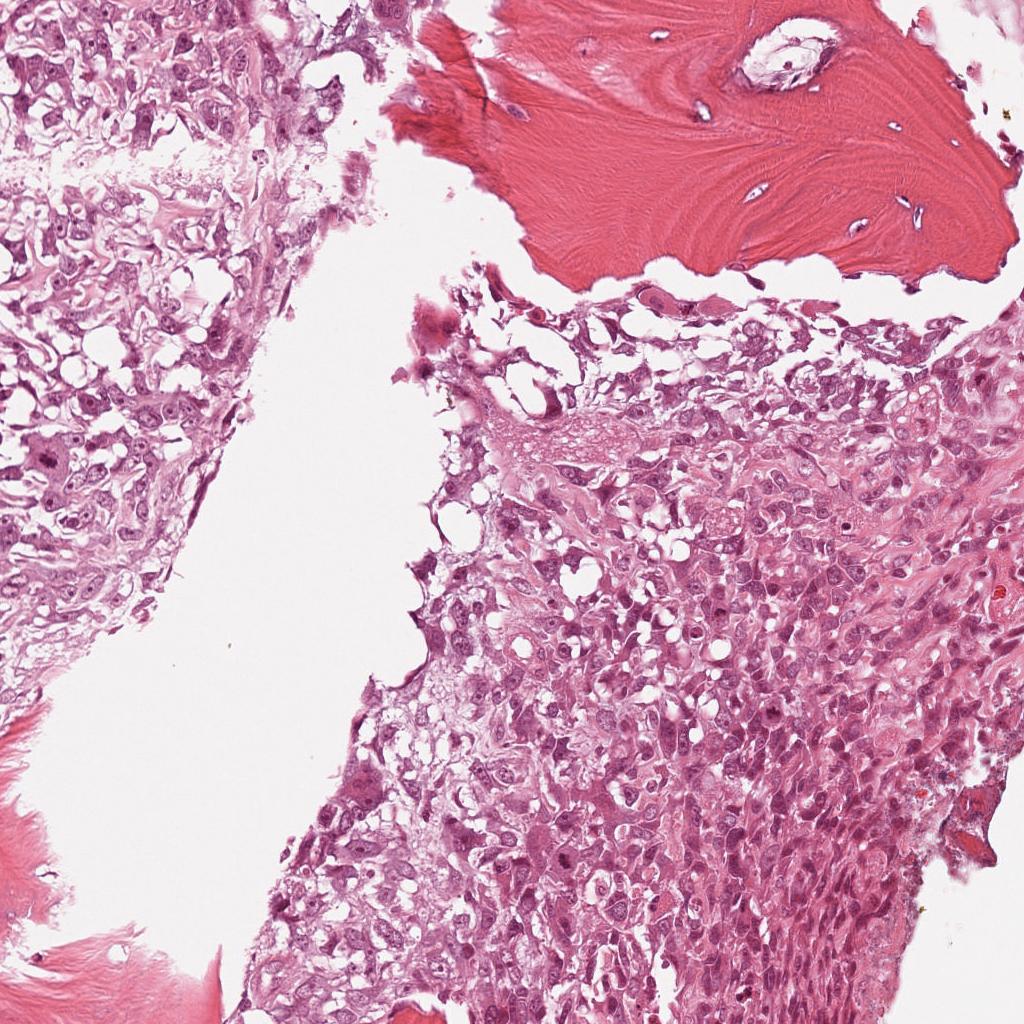
Label: Viable